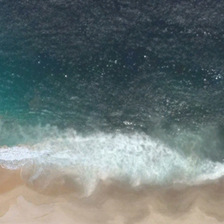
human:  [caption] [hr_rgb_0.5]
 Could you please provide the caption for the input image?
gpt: white waves in green ocean is next to yellow beach .

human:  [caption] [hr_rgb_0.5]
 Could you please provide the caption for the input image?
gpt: white waves in green ocean is next to yellow beach .

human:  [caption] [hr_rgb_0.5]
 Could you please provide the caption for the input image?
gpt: white waves in green ocean is next to yellow beach .

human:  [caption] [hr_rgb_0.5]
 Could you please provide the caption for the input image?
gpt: white waves in green ocean is next to yellow beach .

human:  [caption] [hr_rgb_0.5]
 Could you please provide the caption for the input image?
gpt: white waves in green ocean is next to yellow beach .